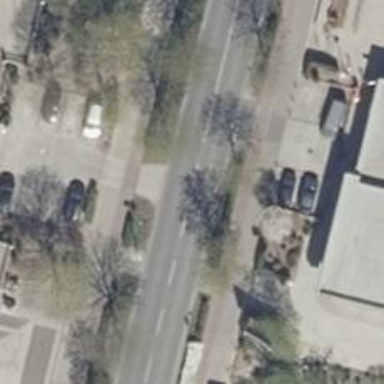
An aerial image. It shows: Tertiary road with asphalt surface and separate sidewalks on both sides. There are lane markings on the road.